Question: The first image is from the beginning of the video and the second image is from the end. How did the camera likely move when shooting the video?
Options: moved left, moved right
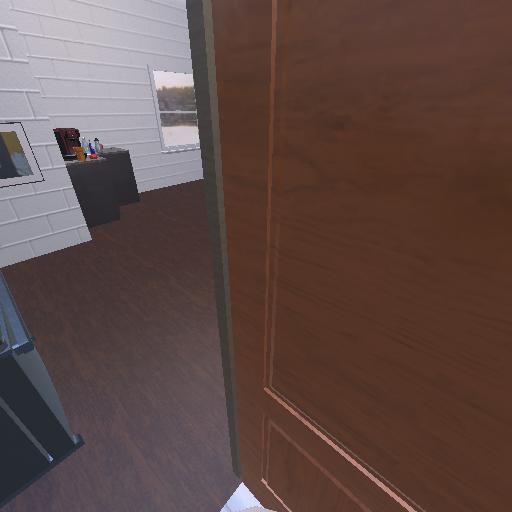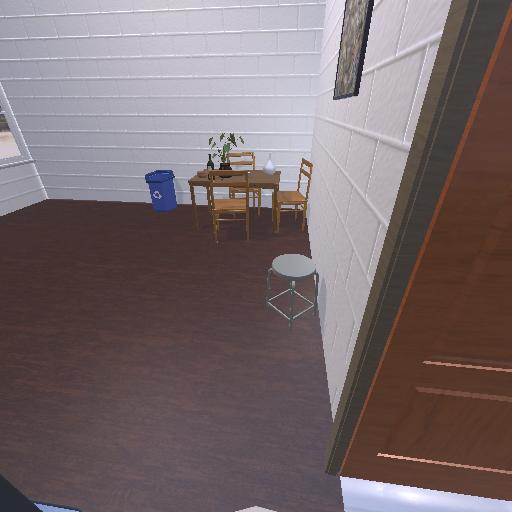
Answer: moved left